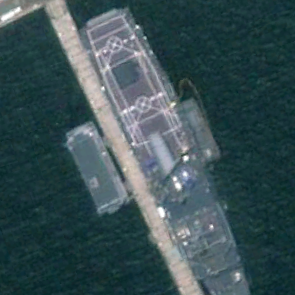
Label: combat